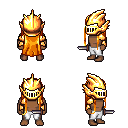
a pixel art fantasy rpg character, male body template, human, dark skin, gold arm armor, white pants, light blonde extra-long hairstyle, gold helm, dagger, four views (front, back, left, right), 2x2 character sprite sheet, small pixel art, hard edges, no anti-aliasing